Question: In this photo I added a div using CSS I turned it into an arrow. In the center of the div/arrow i need to put an image.

This icon inside the grid is not changing the position to center without disturbing the css of the arrow created using grid.
'''
.arrow {
position: relative;
text-indent: 30px;
text-align: center;
background-color: #E6EAEF;
display: inline-block;
zoom: 1;
*display: inline;
font-size: 1rem;
text-align: center;
padding: auto 0;
align-items: center;
height: 24px;
margin: 5px;
padding: 5px;
/* tweaked this */
font-size: 1rem;
line-height: 50px;
box-shadow: 0 8px 6px -6px black;
}
.arrow:after {
content: "";
position: absolute;
width: 0;
height: 0;
left: 0;
border-top: 17px solid transparent;
border-left: 12px solid #E6EAEF;
border-bottom: 17px solid transparent;
margin: -5px 10px 0 5px;
}
.arrow:before {
content: "";
position: absolute;
width: 0;
height: 0;
left: 0;
border-top: 17px solid transparent;
border-left: 10px solid white;
border-bottom: 17px solid transparent;
margin: -5px 0 0 0;
}
.arrow-icon {
display: inline-block;
position: relative;
margin-top: 0px;
margin-left: 0px;
padding-left: 0px;
height: 15px !important;
}
'''
'''
<div class="arrow">
<img class="arrow-icon" src="https://www.freeiconspng.com/uploads/magnifying-glass-icon-13.png" alt="">
</div>
'
'''
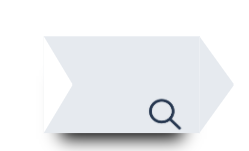
Answer: In case the image has no action purpose, such as click events, and is for display purposes only, you can place it in the background.
'''
.arrow {
position: relative;
text-indent: 30px;
text-align: center;
/* All background properties are combined in here. */
/* The CALC() is just to nudge it to the right so it looks better on the arrow. */
background: #E6EAEF url(https://www.freeiconspng.com/uploads/magnifying-glass-icon-13.png) calc(50% + 4px) 50% no-repeat;
background-size: 17px; /* Sets the icon size. */
display: inline-block;
zoom: 1;
*display: inline;
font-size: 1rem;
text-align: center;
padding: auto 0;
align-items: center;
height: 24px;
margin: 5px;
padding: 5px;
/* tweaked this */
font-size: 1rem;
line-height: 50px;
box-shadow: 0 8px 6px -6px black;
width: 50px;
}
.arrow::after {
content: "";
position: absolute;
width: 0;
height: 0;
right: -20px;
border-top: 17px solid transparent;
border-left: 12px solid #E6EAEF;
border-bottom: 17px solid transparent;
margin: -5px 10px 0 5px;
}
.arrow::before {
content: "";
position: absolute;
width: 0;
height: 0;
left: 0;
border-top: 17px solid transparent;
border-left: 10px solid white;
border-bottom: 17px solid transparent;
margin: -5px 0 0 0;
}
'''
'''
<div class="arrow">
</div>
'''